九年级 · 度量几何学
$P$ 是 $\triangle A B C$ 的内心, $B C=4, \angle B A C=90^{\circ}$, 则 $\triangle P B C$ 的外接圆半径为
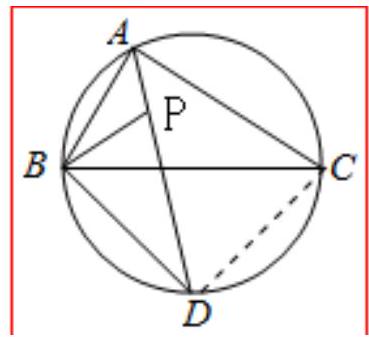
答案: $2 \sqrt{2}$

解析: $\because P$ 是 $\triangle A B C$ 的内心

$\therefore A D$ 平分 $\angle B A C, B P$ 平分 $\angle A B C$,

$\therefore \angle A B P=\angle C B P, \angle B A P=\angle C A D$,

$\therefore \widehat{B D}=\widehat{C D}$

$\therefore B D=C D$

$\therefore \angle D B C=\angle C A D$,

$\therefore \angle D B C=\angle B A P$,

$\because \angle D B P=\angle C B P+\angle D B C, \angle D P B=\angle A B P+\angle B A P$,

$\therefore \angle D B P=\angle D P B$,

$\therefore D P=D B$

$$
\therefore B D=D P=C D
$$

$\therefore D$ 为 $\triangle P B C$ 的外接圆的圆心, $B D$ 为 $\triangle P B C$ 的外接圆半径

$\because \angle B A C=90^{\circ}$,

$\therefore B C$ 是直径,

$\therefore \angle B D C=90^{\circ}$

$$
\begin{gathered}
\therefore 2 B D^{2}=B C^{2}=16 \\
\therefore B D^{2}=8
\end{gathered}
$$

$$
B D=2 \sqrt{2}
$$

$\therefore \triangle P B C$ 外接圆的半径为 $2 \sqrt{2}$